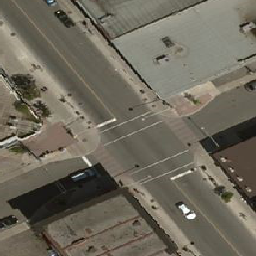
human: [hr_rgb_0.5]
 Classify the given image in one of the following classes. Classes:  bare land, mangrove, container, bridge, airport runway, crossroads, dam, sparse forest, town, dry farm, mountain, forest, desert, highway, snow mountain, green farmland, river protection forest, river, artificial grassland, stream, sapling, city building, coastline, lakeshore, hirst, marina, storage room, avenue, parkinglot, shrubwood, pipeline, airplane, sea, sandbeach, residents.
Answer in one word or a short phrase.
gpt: crossroads